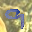
Label: 9